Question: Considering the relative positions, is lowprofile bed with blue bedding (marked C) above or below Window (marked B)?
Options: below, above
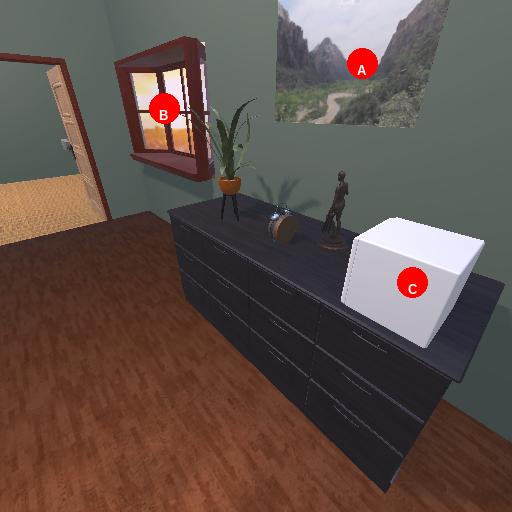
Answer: below